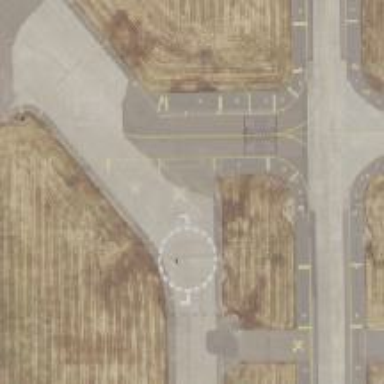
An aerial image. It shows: View of taxiway at the airport.